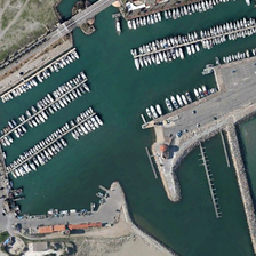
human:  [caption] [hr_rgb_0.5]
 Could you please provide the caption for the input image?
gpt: There are many trucks on the road along the coast.

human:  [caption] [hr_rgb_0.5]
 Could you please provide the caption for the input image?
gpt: Many trucks are on the coast of the harbor.

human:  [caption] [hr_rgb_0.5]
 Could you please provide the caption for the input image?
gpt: Many trucks are on the road along the coast of the port.

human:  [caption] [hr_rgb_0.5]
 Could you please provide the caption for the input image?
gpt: Many trucks drove along the road to the port.

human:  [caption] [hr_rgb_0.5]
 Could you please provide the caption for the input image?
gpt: Many trucks are on the Long Coast Highway to the harbor.